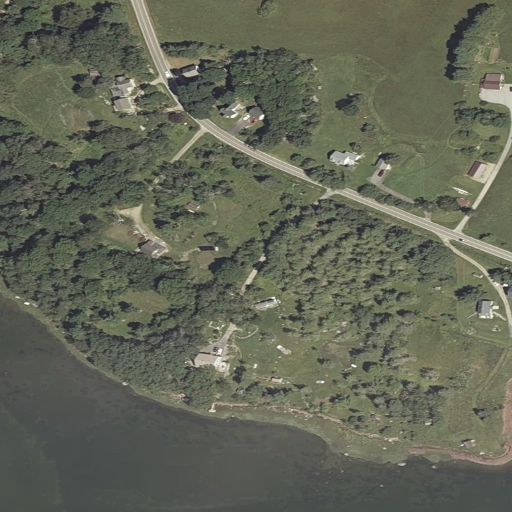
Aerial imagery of cape in Maine named Hutchins Point containing mixed forest, pasture, open water, herbaceous wetlands, low intensity development, deciduous forest, evergreen forest, open development, shrub, and medium intensity development